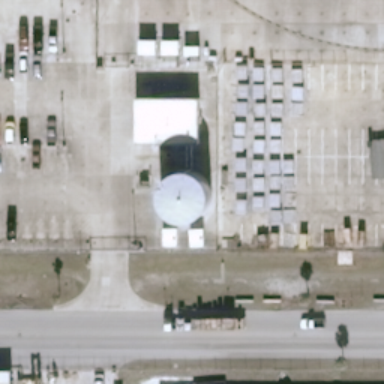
A storage tank is on the ground .